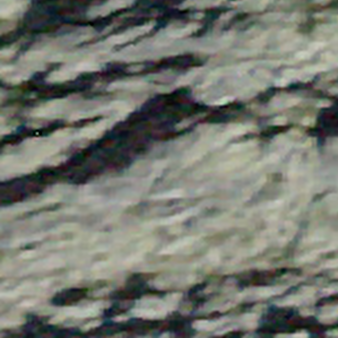
Label: other